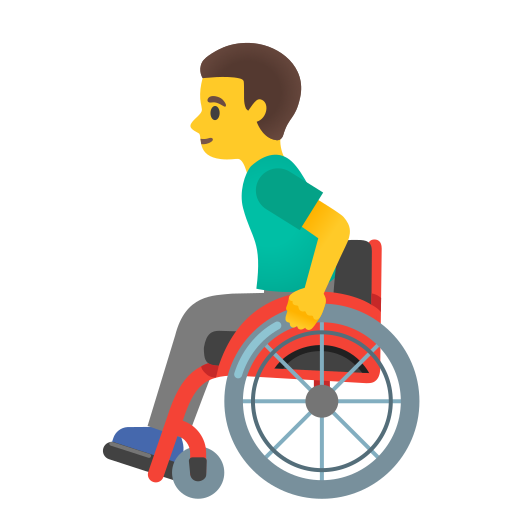
Emoji: 👨‍🦽